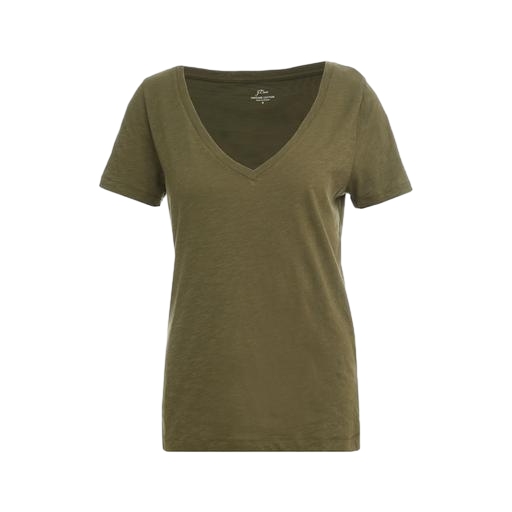
v neck t-shirt slub, v-neck slub t-shirt, slub v-neck tee, white background